Question: I want to make a glow effect on the progress bar near the end like <URL>

I am using <URL>. This is the CSS used to create glow effect:
'''
/* Fancy blur effect */
#nprogress .peg {
display: block;
position: absolute;
right: 0px;
width: 100px;
height: 100%;
box-shadow: 0 0 10px #29d, 0 0 5px #29d;
opacity: 1.0;
transform: rotate(3deg) translate(0px, -4px);
}
'''
I converted it to Tailwind like:
'''
/* Fancy blur effect */
#nprogress .peg {
box-shadow: 0 0 10px #29d, 0 0 5px #29d;
@apply block absolute right-0 w-[100px] h-full opacity-100 rotate-3 translate-x-0 -translate-y-1;
}
'''
But only 'box-shadow' is remaining. Is there any way to convert a colored 'box-shadow'?
I saw <URL> suggest that it can work usign 'drop-shadow' & 'filter'. Can it?
If so, then how?
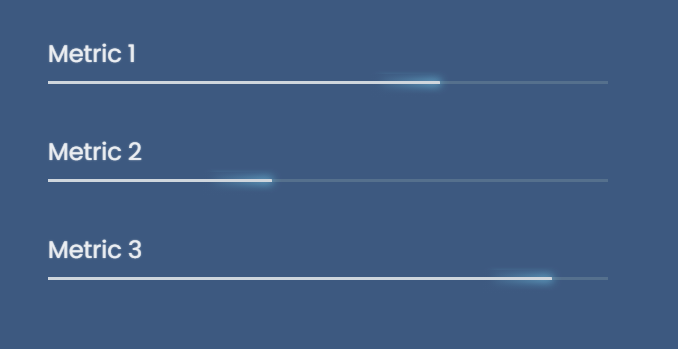
Answer: Do you want to reuse this later on? If not, why would you even want to convert it to tailwind? Leave it in css.
Anyway, to make tailwind class you need to add this shadow to config, like that:
'''
// tailwind.config.js
module.exports = {
theme: {
boxShadow: {
"nprogress": "0 0 10px #29d, 0 0 5px #29d"
}
}
}
'''
Use it like 'shadow-nprogress' in the code.
<URL>